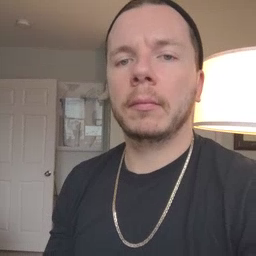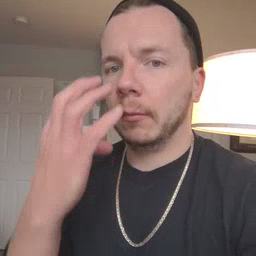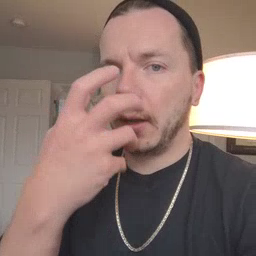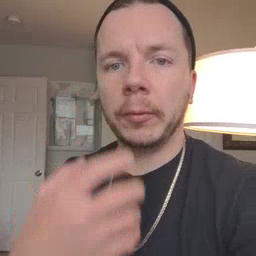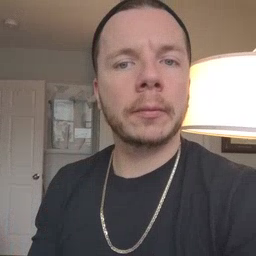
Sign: clown